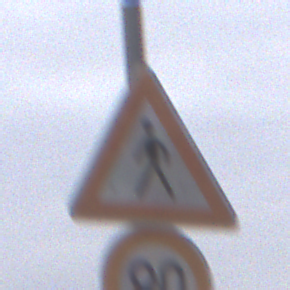
Verkehrszeichen: FussgaengerRechts
Zusatzzeichen unten: Geschwindigkeit90
Umgebung: Outdoor, Urban
Tageszeit: MorningAfternoon
Wetter: Overcast
Licht: Natural
Jahreszeit: NotSpecified
Kontrast: LowContrast